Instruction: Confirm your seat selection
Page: seats
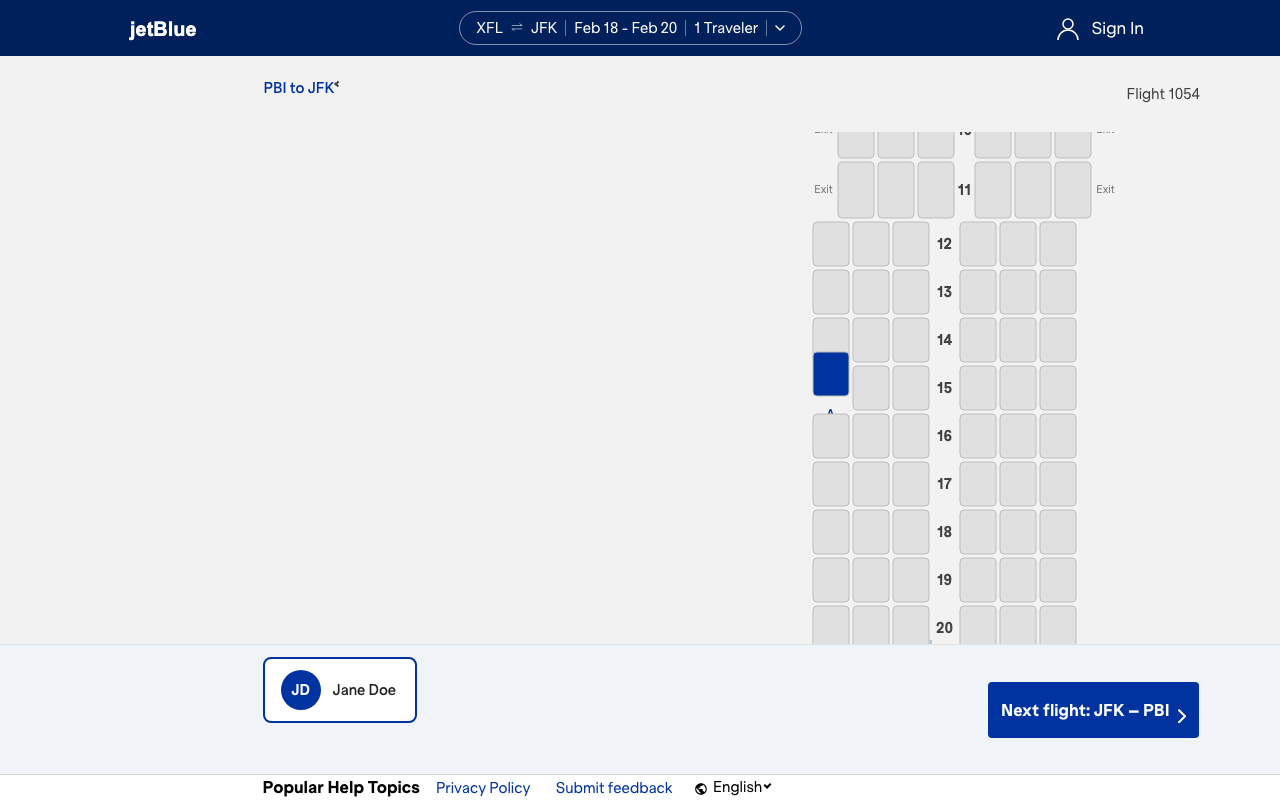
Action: click